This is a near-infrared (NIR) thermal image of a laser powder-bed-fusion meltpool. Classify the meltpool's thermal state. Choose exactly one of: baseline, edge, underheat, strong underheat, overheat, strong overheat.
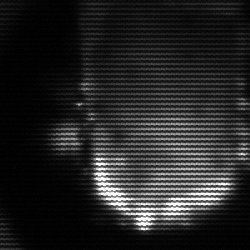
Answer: baseline